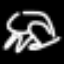
Label: frog